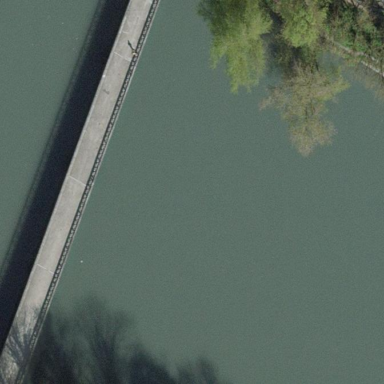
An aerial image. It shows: Beam bridge structure.